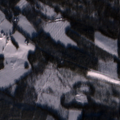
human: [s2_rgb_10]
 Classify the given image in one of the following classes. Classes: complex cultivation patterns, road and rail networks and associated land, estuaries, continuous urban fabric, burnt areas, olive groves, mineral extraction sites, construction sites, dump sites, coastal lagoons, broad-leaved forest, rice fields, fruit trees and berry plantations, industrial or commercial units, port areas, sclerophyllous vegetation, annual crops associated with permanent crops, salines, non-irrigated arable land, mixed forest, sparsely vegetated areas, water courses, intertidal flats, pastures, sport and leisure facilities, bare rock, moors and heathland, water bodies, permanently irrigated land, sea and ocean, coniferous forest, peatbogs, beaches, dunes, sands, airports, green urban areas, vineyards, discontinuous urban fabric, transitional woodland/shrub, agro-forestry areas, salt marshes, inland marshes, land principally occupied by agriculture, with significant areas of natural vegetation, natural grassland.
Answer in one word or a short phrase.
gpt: complex cultivation patterns, coniferous forest, mixed forest, transitional woodland/shrub